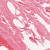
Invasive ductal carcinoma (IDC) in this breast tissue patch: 0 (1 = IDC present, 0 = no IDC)